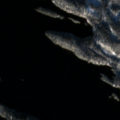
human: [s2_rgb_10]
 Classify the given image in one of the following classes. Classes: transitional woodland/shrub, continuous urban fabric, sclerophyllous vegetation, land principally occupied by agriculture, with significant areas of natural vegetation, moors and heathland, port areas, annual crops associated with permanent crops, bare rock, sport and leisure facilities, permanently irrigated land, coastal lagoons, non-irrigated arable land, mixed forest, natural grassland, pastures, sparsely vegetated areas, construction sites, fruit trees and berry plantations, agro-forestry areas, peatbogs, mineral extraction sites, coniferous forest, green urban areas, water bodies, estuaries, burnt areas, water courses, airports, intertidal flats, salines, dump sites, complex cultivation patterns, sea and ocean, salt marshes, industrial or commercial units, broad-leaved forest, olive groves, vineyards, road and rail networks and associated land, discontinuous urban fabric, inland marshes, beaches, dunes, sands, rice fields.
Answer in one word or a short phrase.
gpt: mixed forest, water bodies